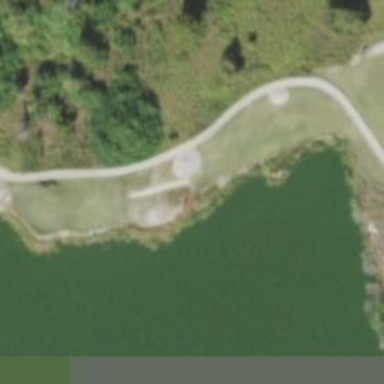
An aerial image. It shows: Path for both road and golf.